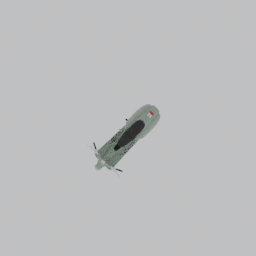
Label: mechanical